Question: I've searched here and in google and maybe its that I'm not using the right combination of key words..
I'm trying to figure out how much a picture would have to be scaled up during a rotation (at each rotation amount) so that you don't see the edge of the picture in the square of the bounding box.

If the bounding box is square it might be a simpler formula. But when the box is rectangle it seems like it gets harder to figure out. The graphic above shows 30 degrees which took 170%. I would think 45 degrees would be the worst case scenario.
EDIT: To clarify, I am looking for the scale factor to use given an angle a height and a width. We can assume the size and aspect of the bounding box to be equal to the size and aspect of the photo.
If this should be moved to the math stack exchange I can do that. Thanks.
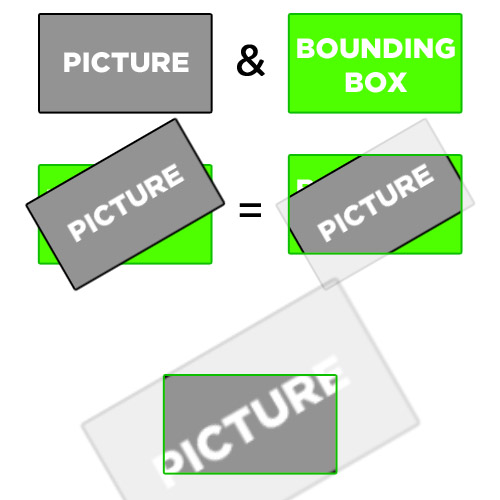
Answer: Suppose the picture has height h and width w, and the angle is between 0 and 90 degrees.
If w>h, the scaling factor is (w/h) sin(angle) + cos(angle).
If h>w, the scaling factor is (h/w) sin(angle) + cos(angle).